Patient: sex F, age 59
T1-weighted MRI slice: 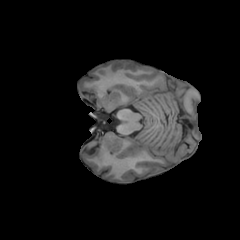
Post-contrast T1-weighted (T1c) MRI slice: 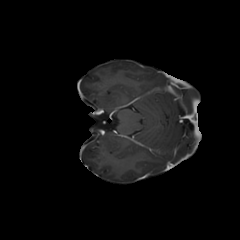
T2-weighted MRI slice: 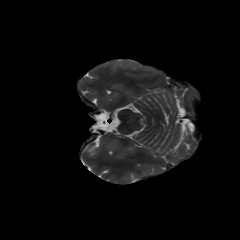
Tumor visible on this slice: no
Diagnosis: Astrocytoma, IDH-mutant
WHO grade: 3